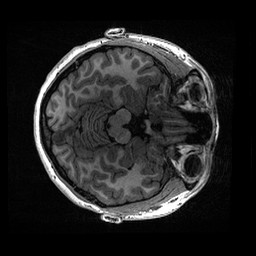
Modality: T1w
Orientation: axial
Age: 19
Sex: female
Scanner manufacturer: ge
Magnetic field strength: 3 T
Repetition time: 0.006952 s
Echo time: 0.00292 s